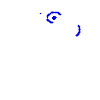
Particle: pion